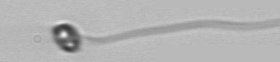
Label: flagellate